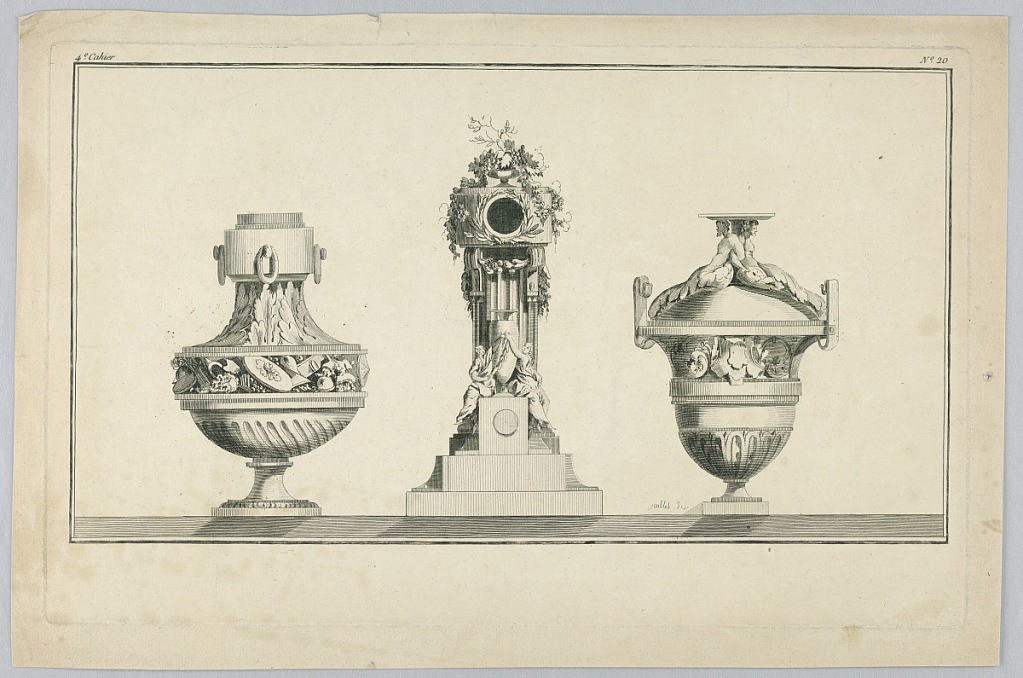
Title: Plate from the IVe Cahier de Vases Boettes de Pendules Tombeaux &c.
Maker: Henri Sallembier, French, ca. 1753 - 1820
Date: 1777
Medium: Engraving on paper
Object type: Print
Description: Vases and chandeliers.